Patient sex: F
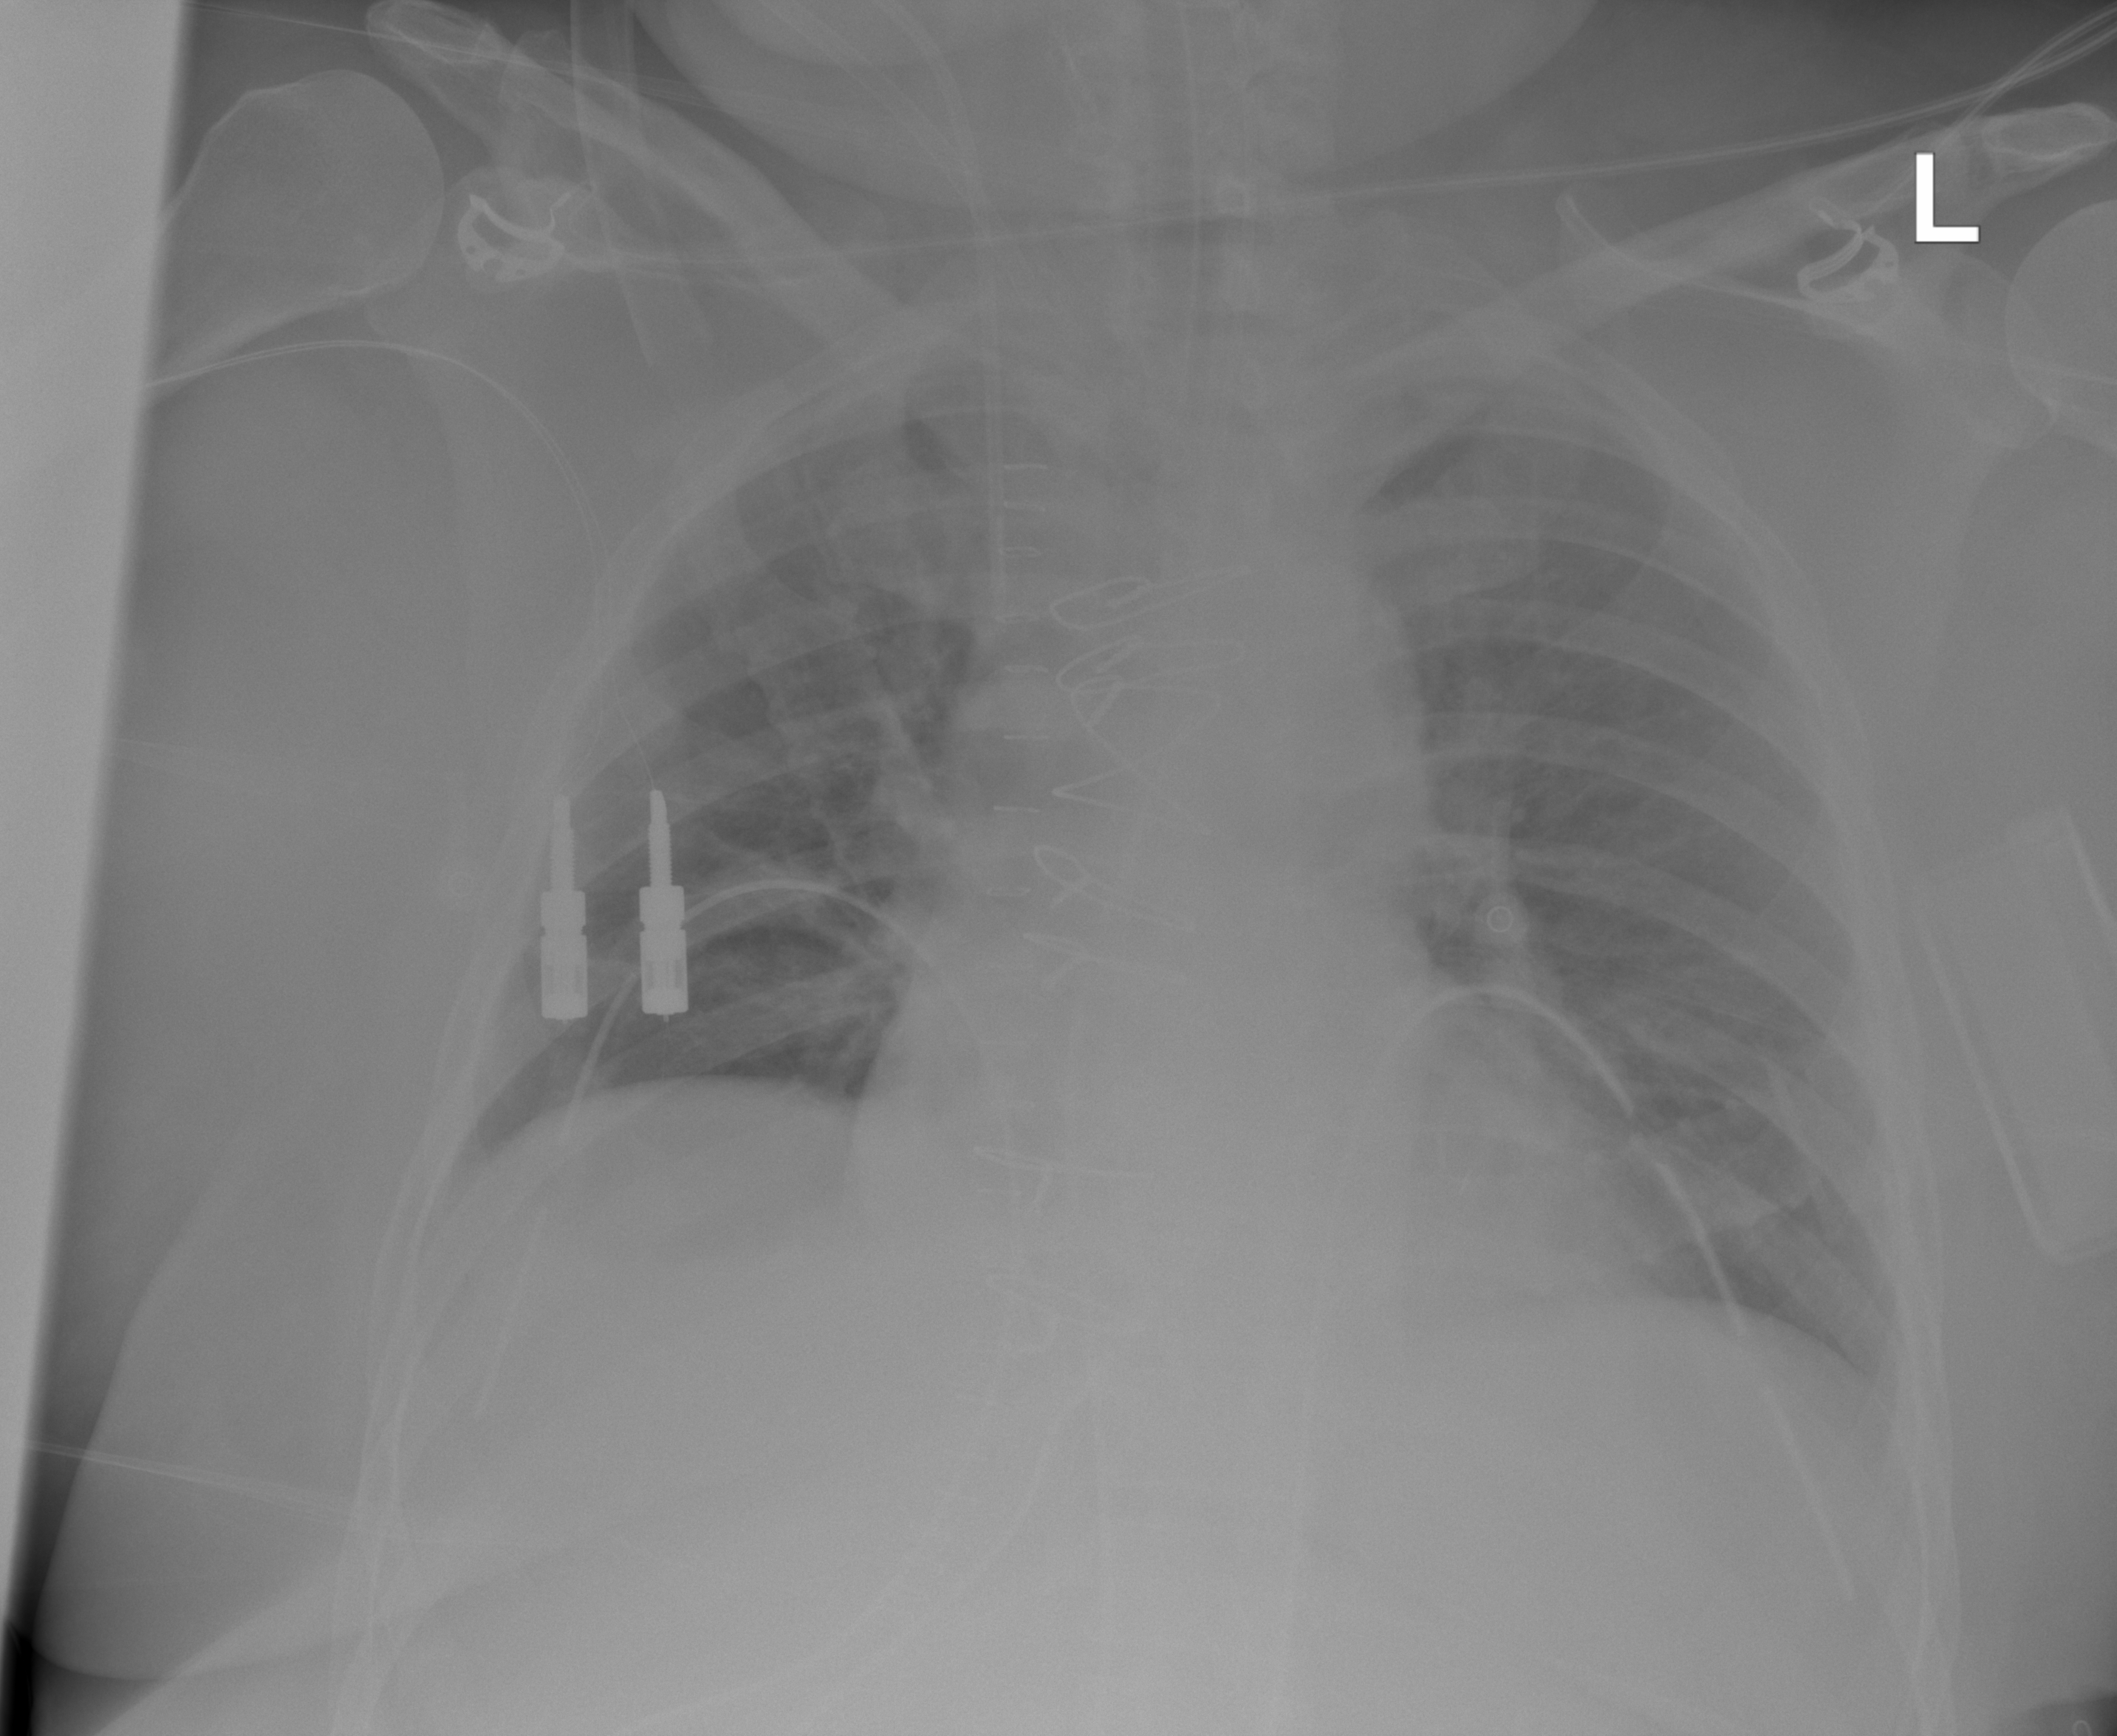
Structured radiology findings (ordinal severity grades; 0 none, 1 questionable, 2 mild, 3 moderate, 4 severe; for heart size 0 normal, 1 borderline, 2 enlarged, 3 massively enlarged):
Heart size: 0
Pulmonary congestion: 2
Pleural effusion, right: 0
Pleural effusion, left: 0
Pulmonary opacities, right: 0
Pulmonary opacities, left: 0
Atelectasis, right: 0
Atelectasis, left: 0